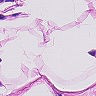
Metastatic tissue present: no